Field crop: maize
Growth stage: 2
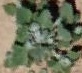
Species: chenopodium